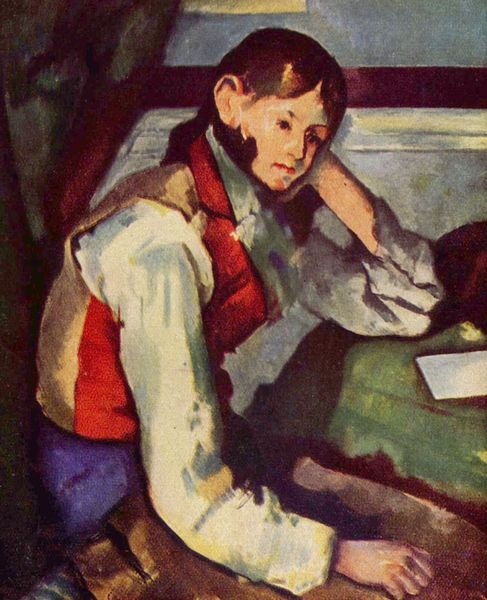
Titel: Knabe mit roter Weste
Künstler: Paul Cézanne
Standort: Zürich.
Institution: Stiftung Sammlung E.G. Bührle
Schlagwörter: blau, dunkel, gemälde, hand, haut, kopf, mann, schatten, weiß, cezanne, gelb, grün, mädchen, ocker, sitzen, braun, ellbogen, fenster, finger, frau, frisur, grau, haar, hell, holz, licht, mund, nase, ohr, profil, raum, rücken, schwarz, stuhl, stützen, tisch, zimmer, blick, gürtel, rot, tuch, beige, malerei, hemd, hose, wand, arm, arme, augen, bluse, falten, gesicht, kragen, rahmen, ärmel, bild, bildnis, hände, portrait, porträt, tischtuch, vorhang, öl, haare, lange haare, sitzend, blatt, person, gebeugt, kinn, kontrast, lippen, mittelscheitel, ohren, scheitel, traurig, beine, schürze, bein, papier, leiste, sitze, bogen, moderne, hellbraun, modern, farbe, lila, violett, bank, lesen, melancholisch, bett, dreiviertelansicht, junge, nachdenklich, schoß, sinnieren, wange, oberschenkel, aufstützen, denkend, nachdenken, weste, knabe, denken, zettel, hocken, faust, macke, manschetten, tasche, scheite, gekämmt, jüngling, gesims, unterarm, brief, picasso, rotbraun, wams, aufgestützt, maskulin, schattig, träumen, bauchbinde, marc, feminin, häde, sitezn, hare, nachdenkne, cezan, umgeschlagen, aufschlat, schwuchtel, nachdenklihc, hembd, nachdenklich rot mann, tisch grün